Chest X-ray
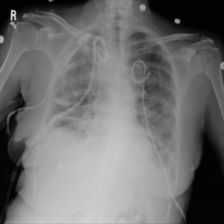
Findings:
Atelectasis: negative
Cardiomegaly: negative
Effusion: positive
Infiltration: positive
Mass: negative
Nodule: negative
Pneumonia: negative
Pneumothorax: positive
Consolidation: negative
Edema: negative
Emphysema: negative
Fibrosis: negative
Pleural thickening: negative
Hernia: negative